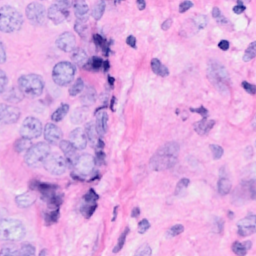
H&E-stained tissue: Breast